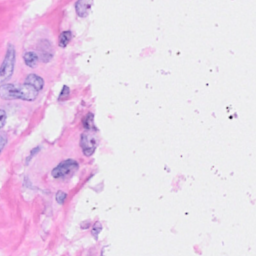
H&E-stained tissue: Breast